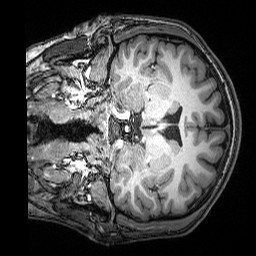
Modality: T1w
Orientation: coronal
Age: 21
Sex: male
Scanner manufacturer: siemens
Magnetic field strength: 3 T
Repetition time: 2.53 s
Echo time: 0.00388 s